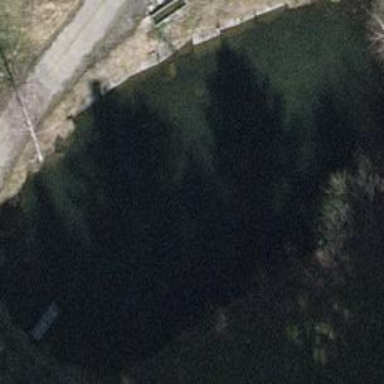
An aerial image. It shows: Peaceful pond surrounded by nature.